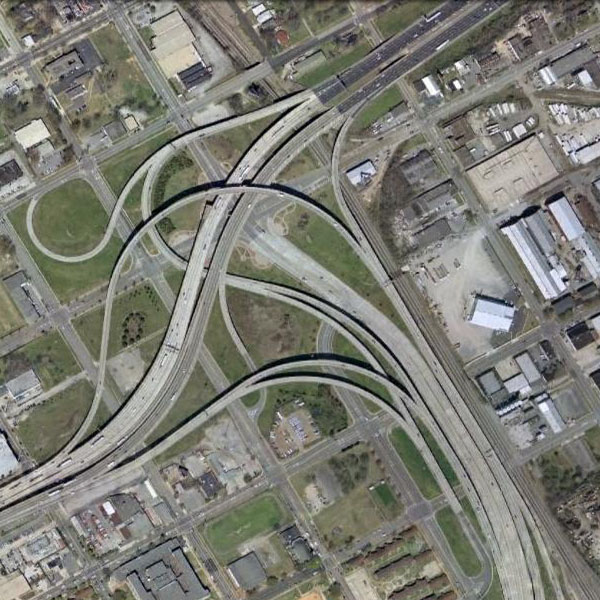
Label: Viaduct